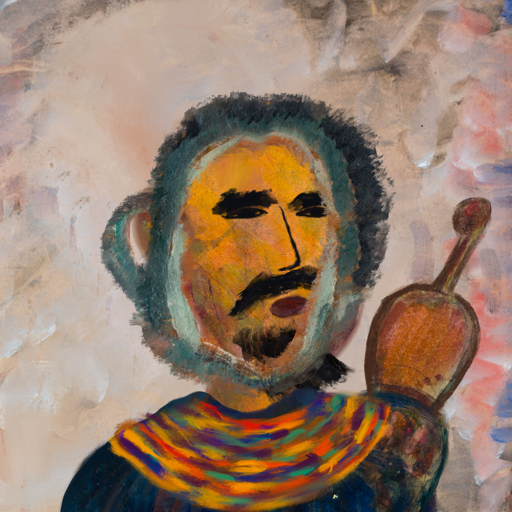
Background: Roy_Bahadur, Head And Neck Side: Gypsy_Mother, Face Side: Mosgoul, Bust: Pipe, Hair Side: Boggyland, Head Accessory: Blank, Second Necklace: An_Impression_2, Necklace: Blank, Baby: Blank